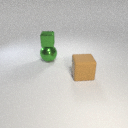
large green metal sphere below small green metal cube